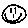
Label: smiley face